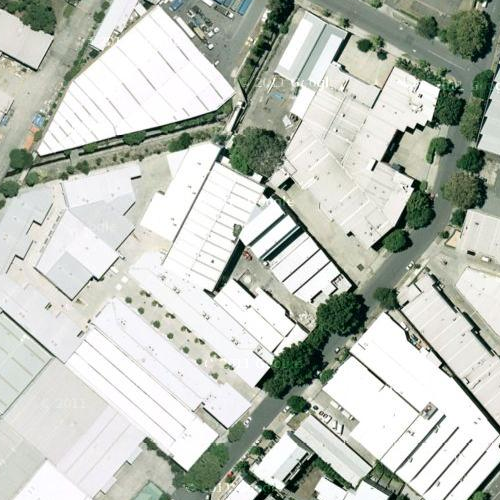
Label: sydney